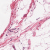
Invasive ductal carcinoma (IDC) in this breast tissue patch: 0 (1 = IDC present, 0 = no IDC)